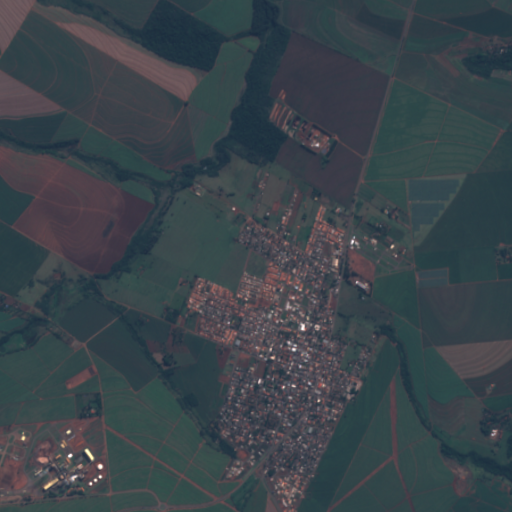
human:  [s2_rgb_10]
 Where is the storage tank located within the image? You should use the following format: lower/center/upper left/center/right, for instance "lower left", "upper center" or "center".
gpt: The storage tank is located in the lower left of the image.
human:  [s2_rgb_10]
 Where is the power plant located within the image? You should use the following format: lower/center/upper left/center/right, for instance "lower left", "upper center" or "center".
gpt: There is no power plant in the image.